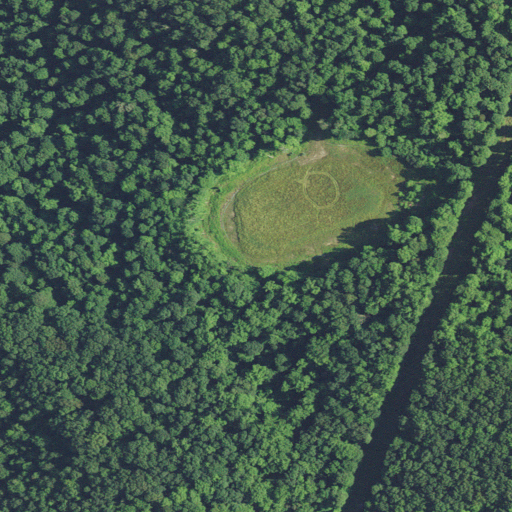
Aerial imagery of mountain in West Virginia named Prit Mountain containing deciduous forest and shrub